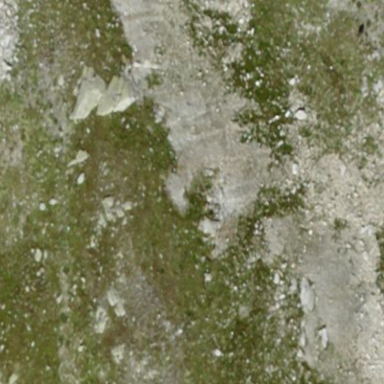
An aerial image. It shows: Scree landscape.